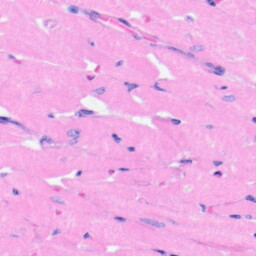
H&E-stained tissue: Heart